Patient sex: F
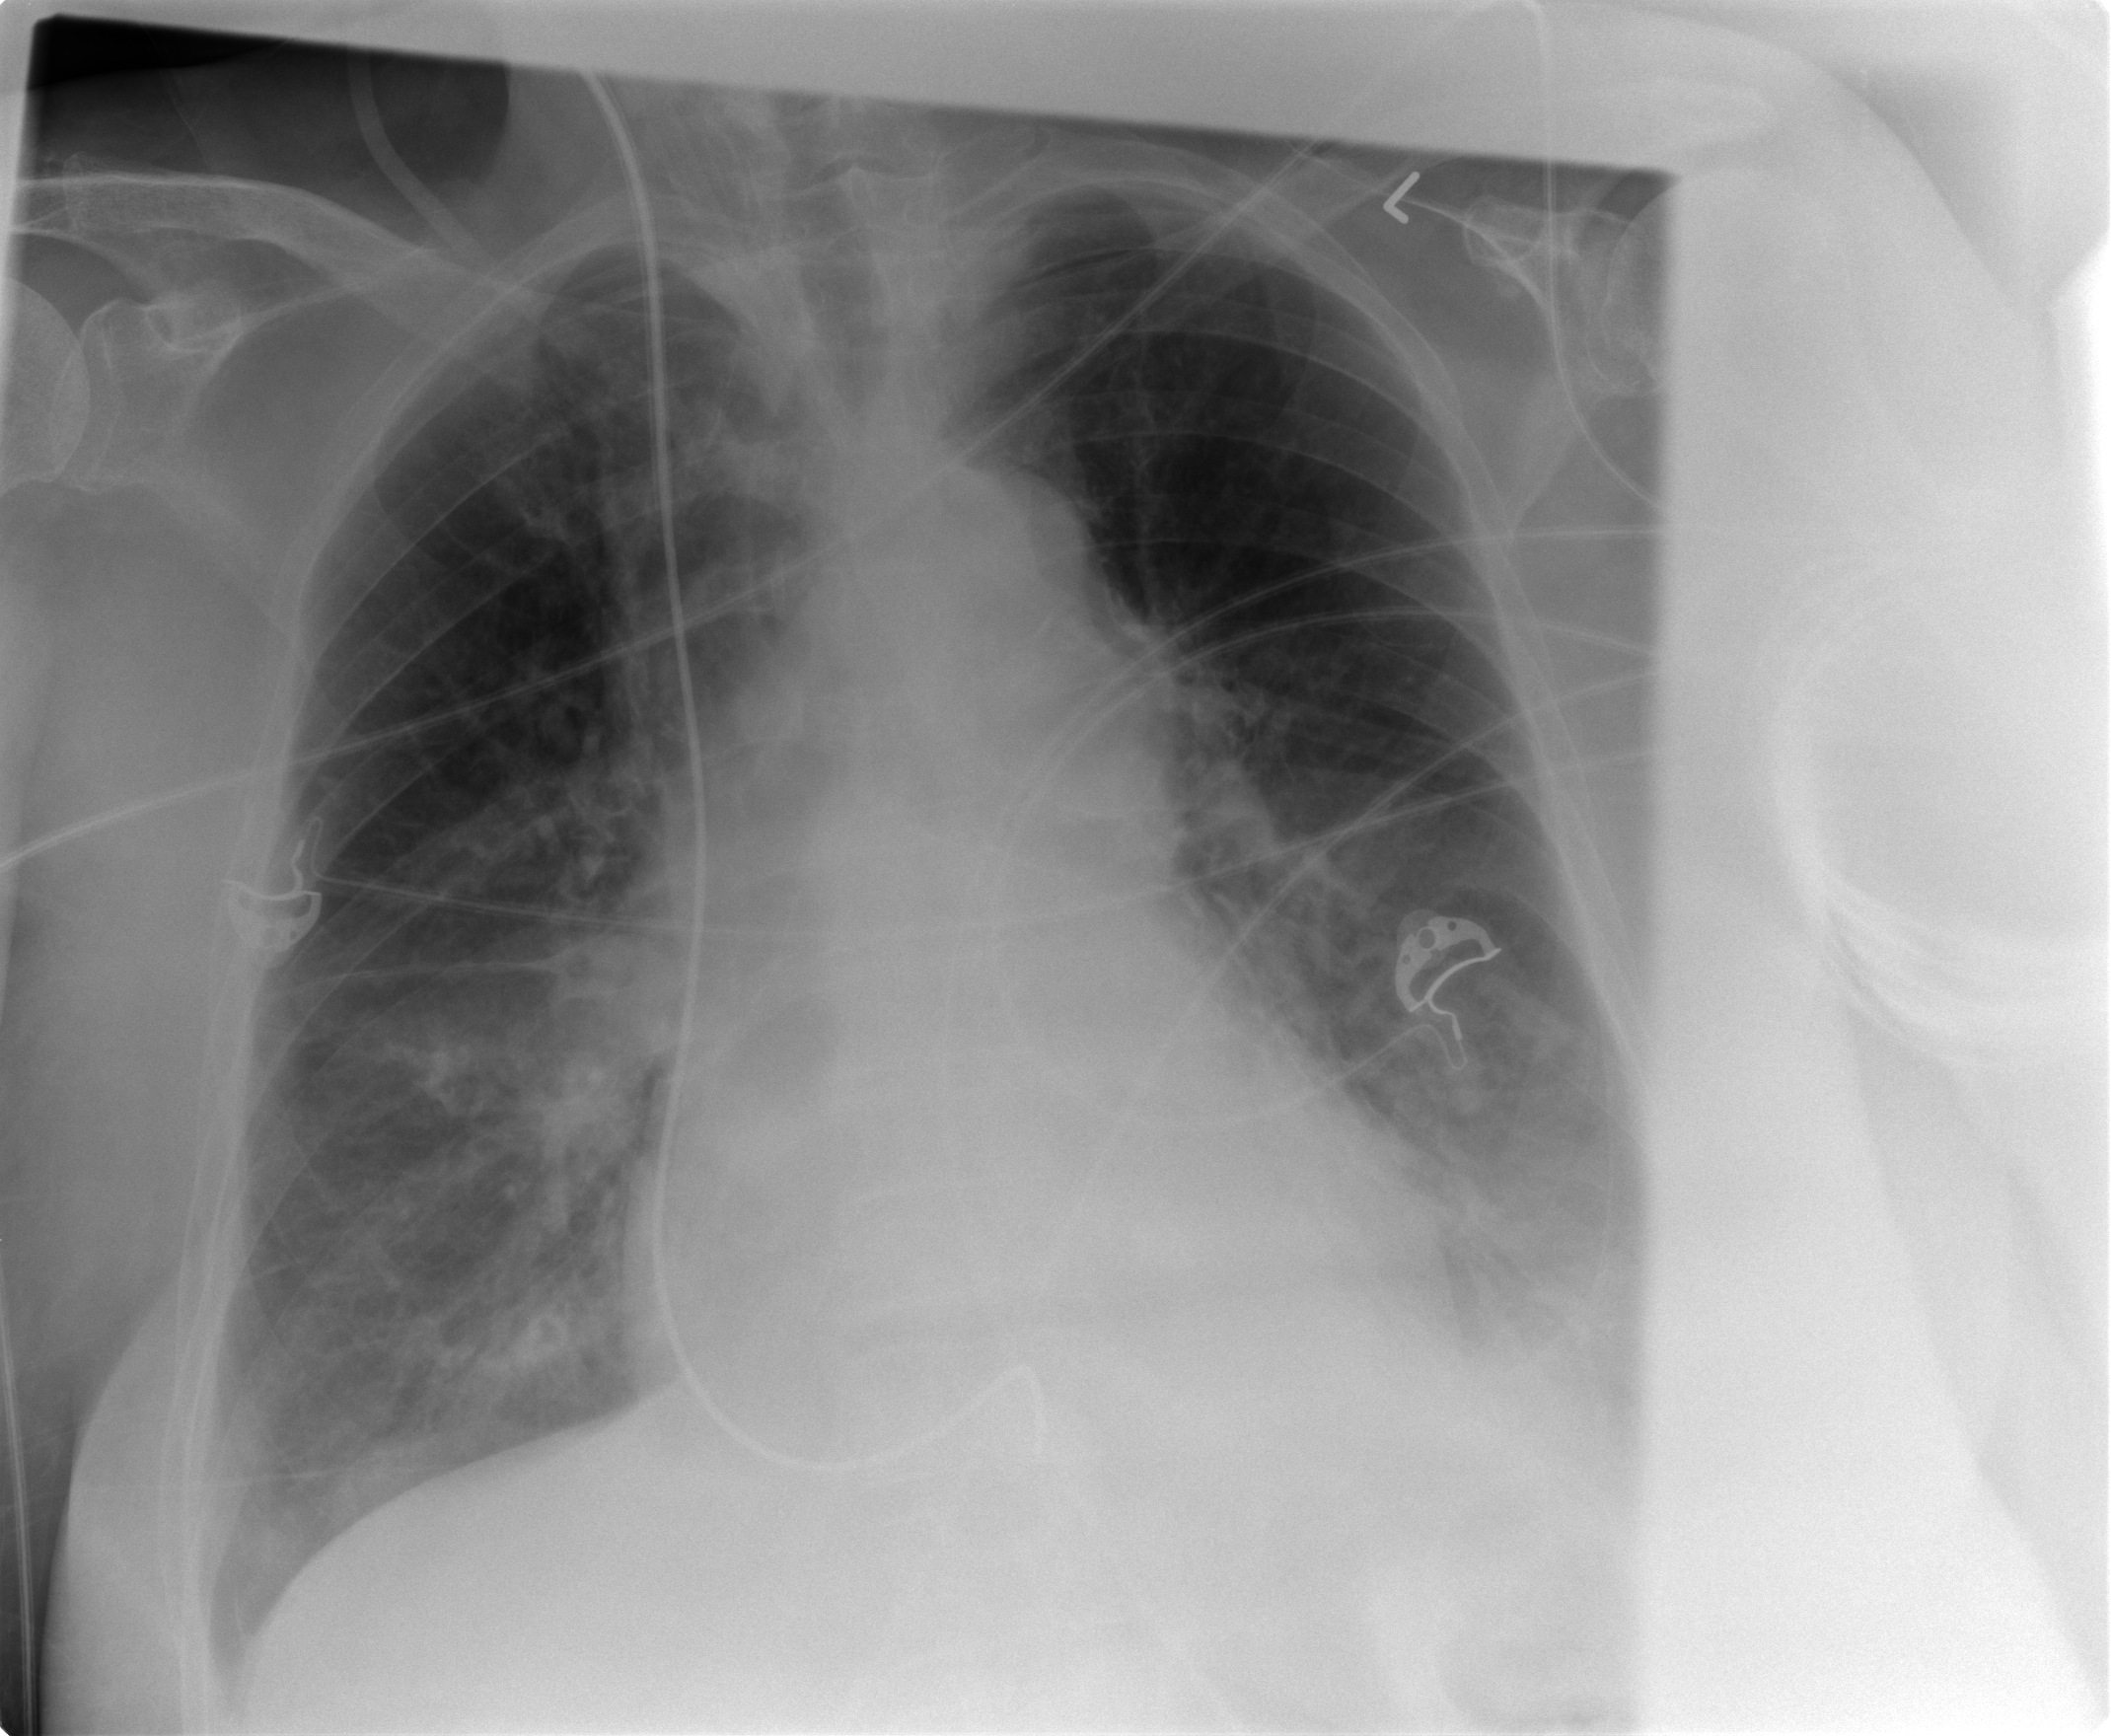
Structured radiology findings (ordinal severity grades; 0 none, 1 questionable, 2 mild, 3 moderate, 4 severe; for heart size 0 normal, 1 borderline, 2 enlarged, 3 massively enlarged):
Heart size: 2
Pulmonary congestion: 3
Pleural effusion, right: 0
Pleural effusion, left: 2
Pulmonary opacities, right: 0
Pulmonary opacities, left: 0
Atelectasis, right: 2
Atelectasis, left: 2